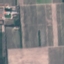
Label: PermanentCrop